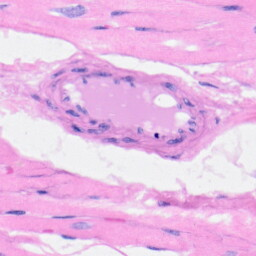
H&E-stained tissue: Heart